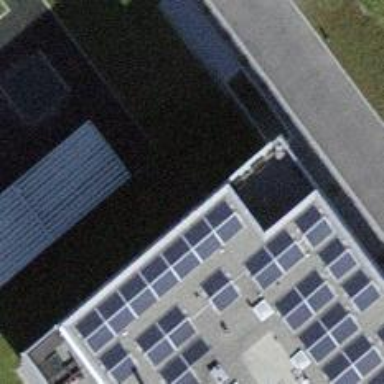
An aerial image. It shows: Solar power generator using photovoltaic method with solar photovoltaic panel types.